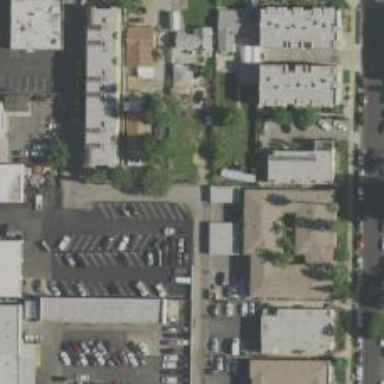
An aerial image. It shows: Alleyway designated as service road.